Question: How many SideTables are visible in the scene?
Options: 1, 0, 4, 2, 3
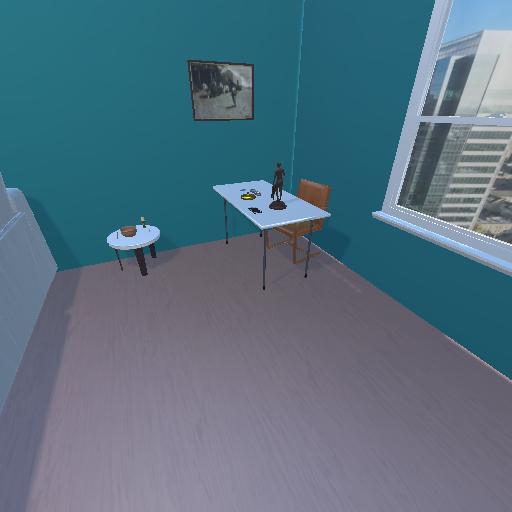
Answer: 1